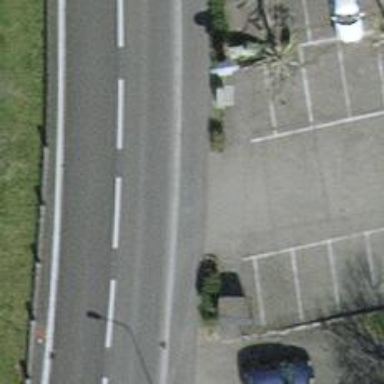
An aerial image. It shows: Sidewalk.